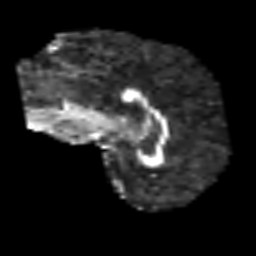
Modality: FA
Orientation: sagittal
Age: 64
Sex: male
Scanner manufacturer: siemens
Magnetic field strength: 3 T
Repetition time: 3.2 s
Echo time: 0.081 s